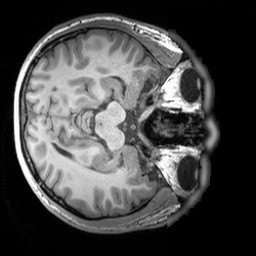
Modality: T1w
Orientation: axial
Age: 25
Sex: male
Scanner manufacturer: siemens
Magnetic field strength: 3 T
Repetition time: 1.9 s
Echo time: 0.00293 s